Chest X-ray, PA view. Patient: 45 years old, sex F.
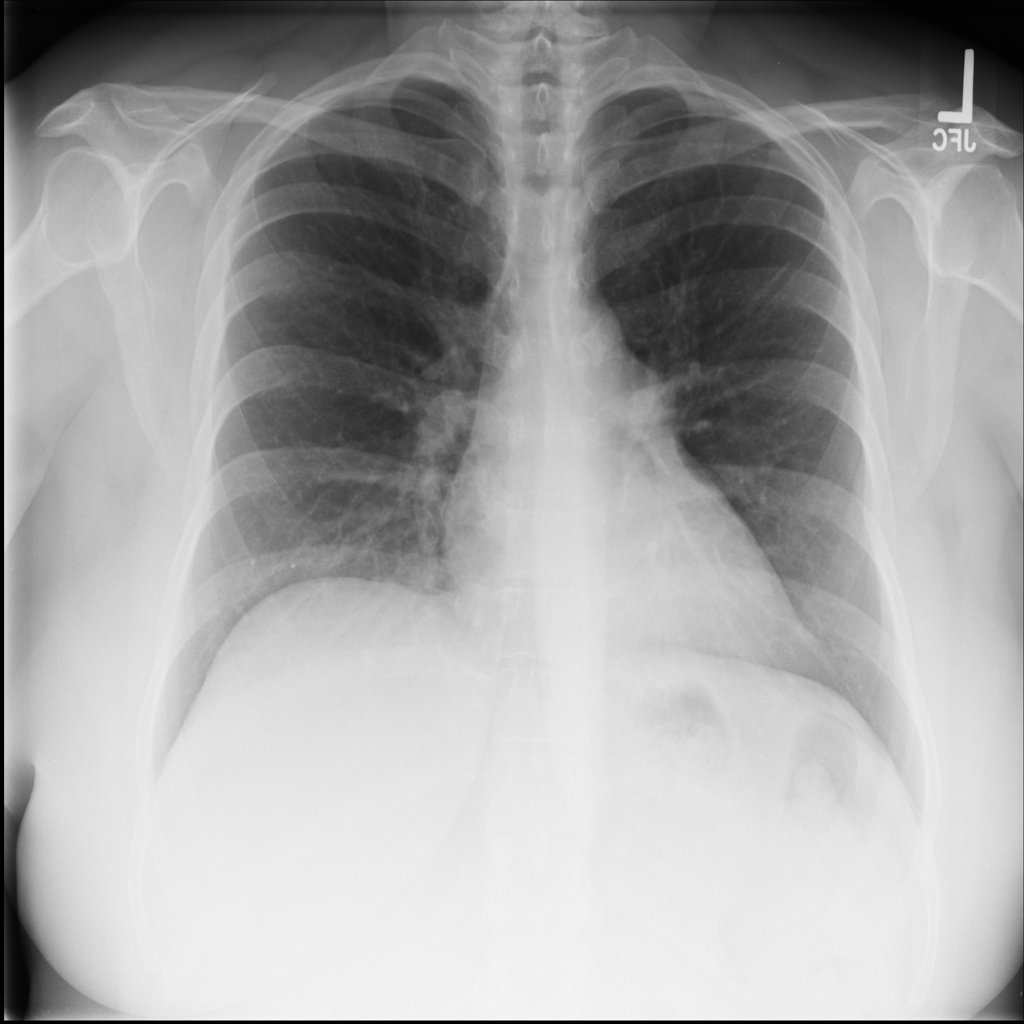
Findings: No Finding